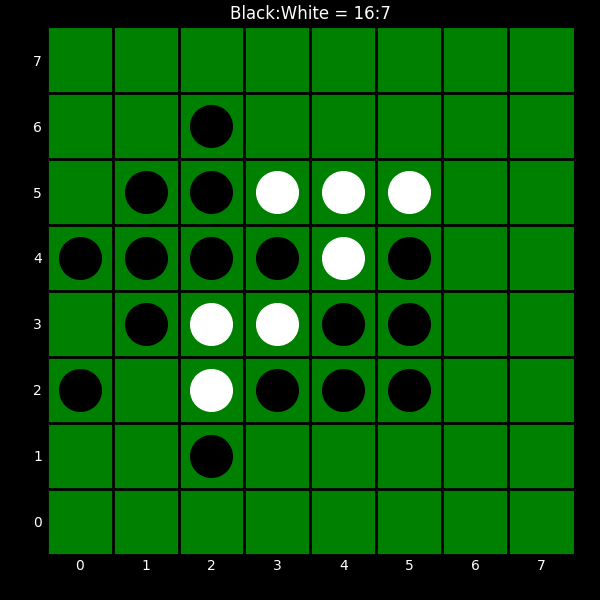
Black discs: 16
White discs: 7